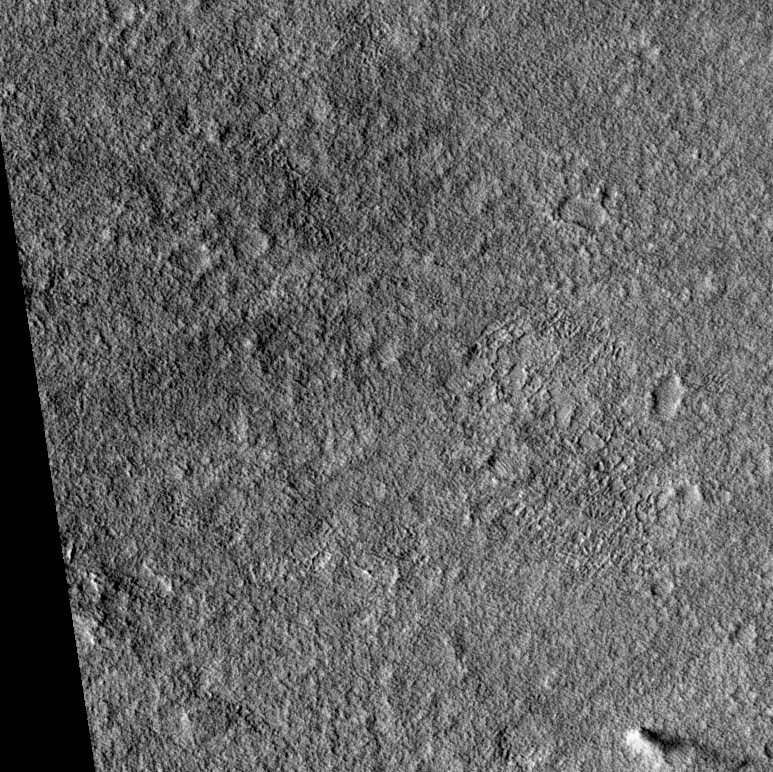
Label: dustdevil